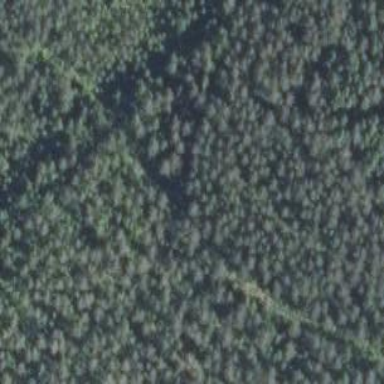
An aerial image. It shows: Woodland consisting mainly of needle-leaved trees.